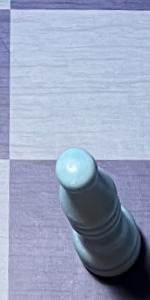
Label: Bishop_White